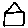
Label: house